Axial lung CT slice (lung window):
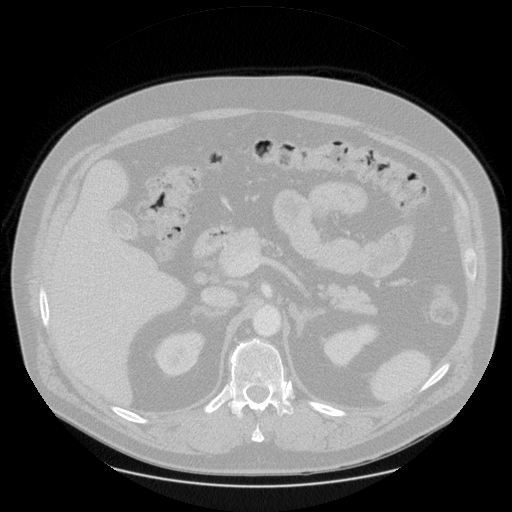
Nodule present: no